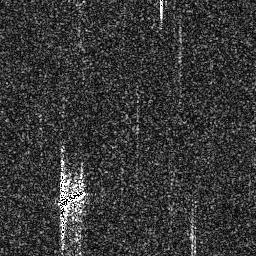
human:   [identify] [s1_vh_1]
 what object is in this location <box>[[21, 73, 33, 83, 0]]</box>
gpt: <ref>1 medium ship at the bottom left</ref>